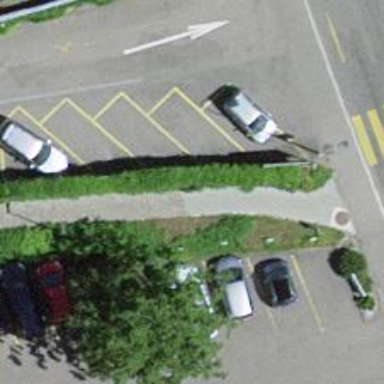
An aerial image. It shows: Footway made of paving stones.